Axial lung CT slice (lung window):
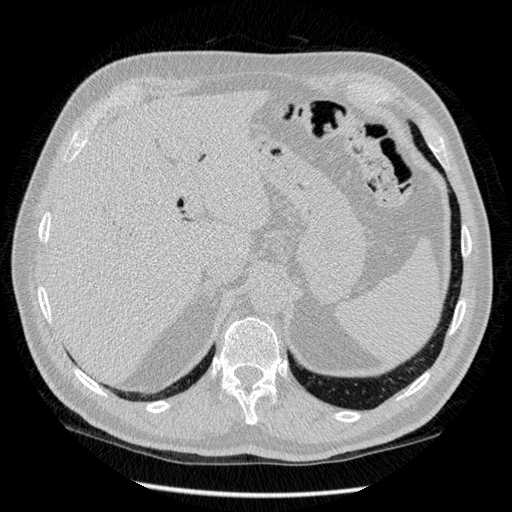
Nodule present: no